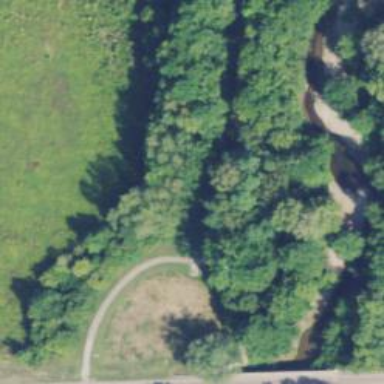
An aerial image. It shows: Bridleway.